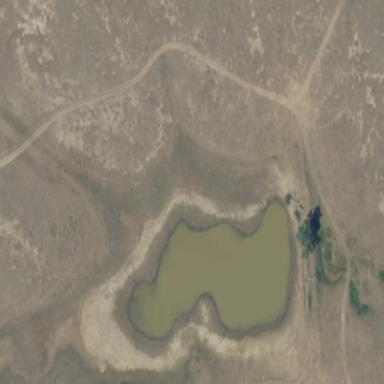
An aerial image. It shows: Reservoir.